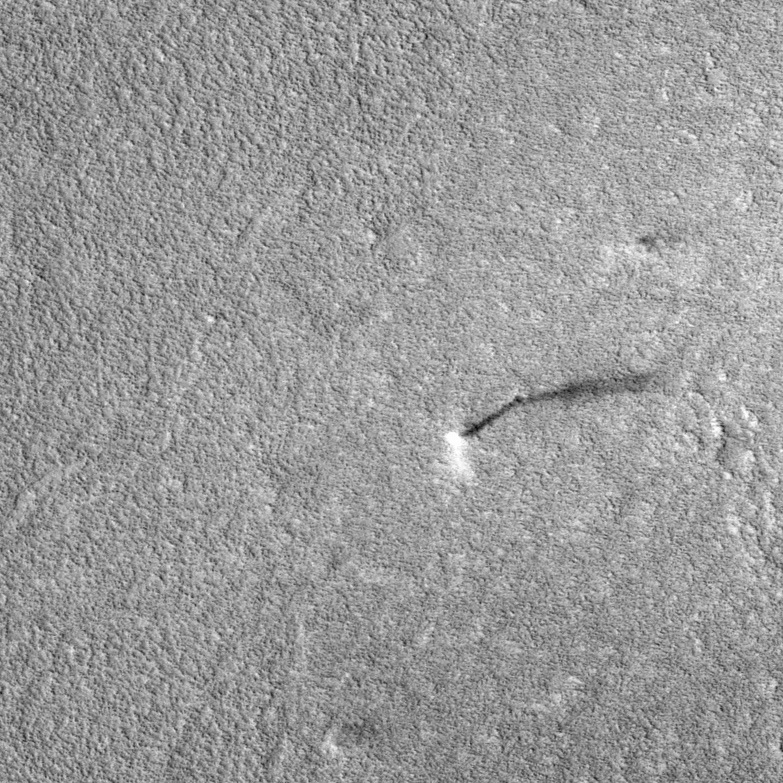
Label: dustdevil, dustdevil